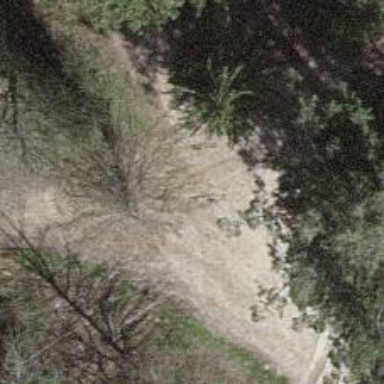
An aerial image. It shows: Gravel track.